Question: I'm new in Android. I stumbled on connecting tabs from menu with code.
Here is my menu.xml file:
'''
<?xml version="1.0" encoding="utf-8"?>
<menu xmlns:android="http://schemas.android.com/apk/res/android">
<item
android:id="@+id/multiTouchExample"
android:title="MultiTouch"
android:icon="@drawable/ic_multitouch_grey"
android:showAsAction="ifRoom">
</item>
</menu>
'''
And here is my MyActivity.java:
'''
//includes
public class MyActivity extends Activity {
final String LOG_TAG = "TAGLogs";
ActionBar actionBar;
@Override
public void onCreate(Bundle savedInstanceState) {
super.onCreate(savedInstanceState);
actionBar = this.getActionBar();
actionBar.setNavigationMode(ActionBar.NAVIGATION_MODE_TABS);
Log.d(LOG_TAG, "OnCreate start");
Log.d(LOG_TAG, new Integer(actionBar.getTabCount()).toString());
}
}
'''
And This I have in logcat:
'''
> D/TAGLogs: OnCreate start
> D/TAGLogs: 0
'''
So it says me, that I have 0 tabs, but I have 1 in menu.xml and see it when run the program. Where is it? What I need to do?
This is screenshot of working:
UPDATE:
When I want to link button from res/layout/main.xml with code:
'''
button = (Button) findViewById(R.id.button);
'''
So I don't create button with operator new in code.
Is there some way to solve this problem like with button?
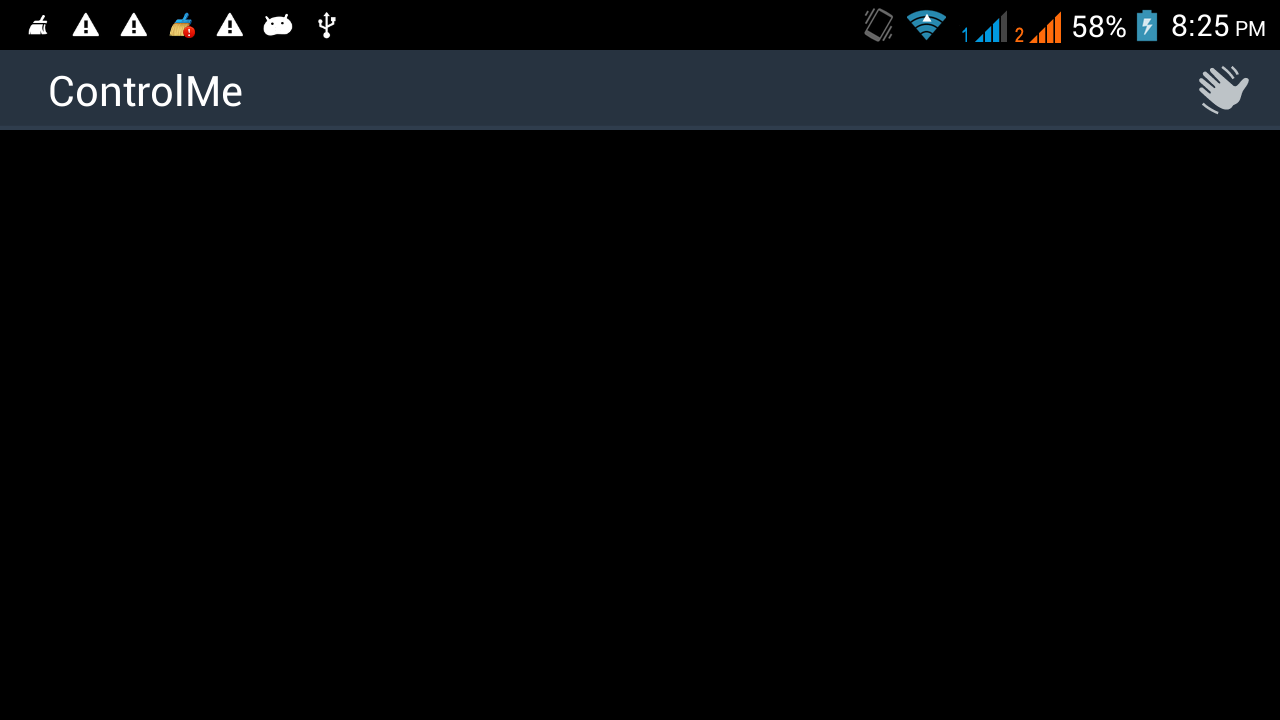
Answer: So, I found the solution on StackOverflow but in another context.
Here is this answer:
<URL>
First, you should save the reference to the menu:
'''
publid boolean onCreateOptionsMenu(MenuItem menu){
getMenuInflater().inflate(R.menu.menu, menu);
this.menu = menu;// this.menu is just field Menu menu in MyActivity class
return true;
}
'''
Via this reference you have full access to menuItems.
For example:
'''
MenuItem item = menu.findItem(R.id.multiTouchExample);
item.setOnMenuItemClickListener(new MenuItem.OnMenuItemClickListener() {
@Override
public boolean onMenuItemClick(MenuItem item) {
item.setIcon(R.drawable.ic_multitouch_red);
MultiTouchExample();
return true;
}
});
'''